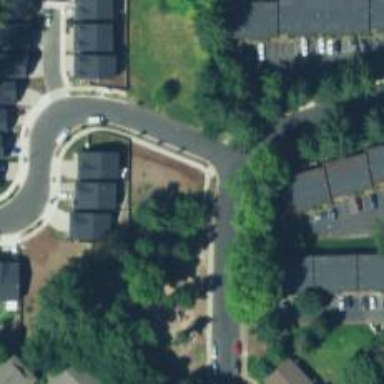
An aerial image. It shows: Residential road with sidewalk on the left side.